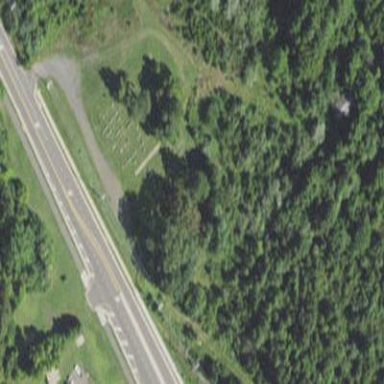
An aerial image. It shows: Cemetery.